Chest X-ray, AP view. Patient: 82 years old, sex F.
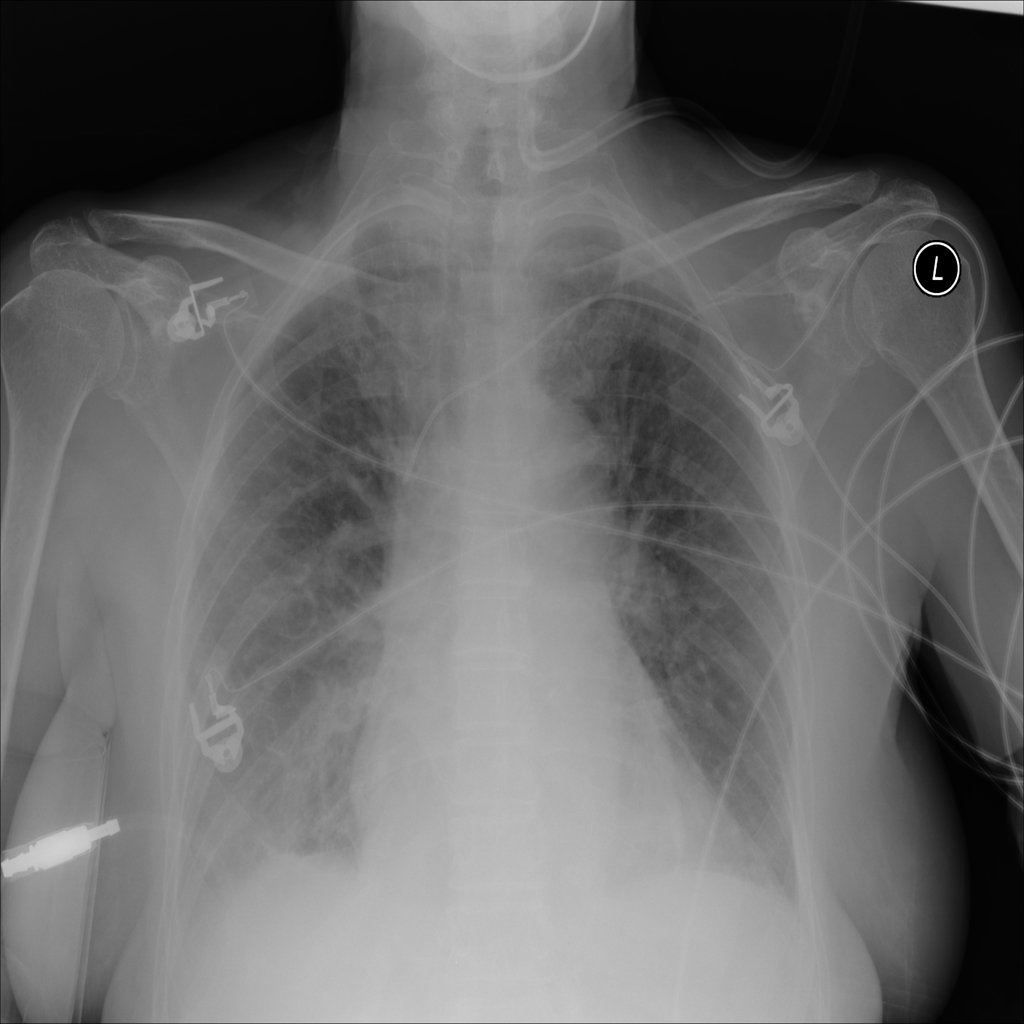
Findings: No Finding